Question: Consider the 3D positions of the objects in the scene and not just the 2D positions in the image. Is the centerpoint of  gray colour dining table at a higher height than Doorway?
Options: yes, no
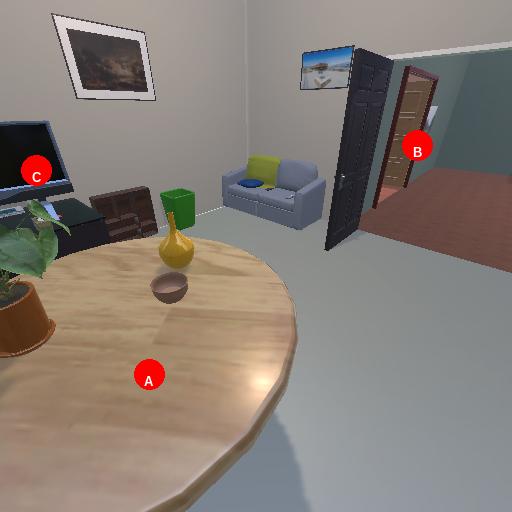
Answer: yes